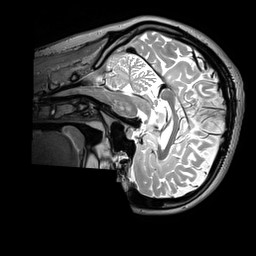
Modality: T2w
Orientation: sagittal
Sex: female
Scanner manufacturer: siemens
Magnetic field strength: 3 T
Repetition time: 3.2 s
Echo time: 0.409 s